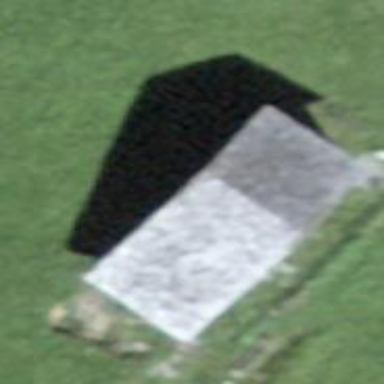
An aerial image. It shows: Rural barn.